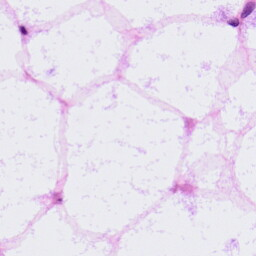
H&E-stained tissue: LymphNode